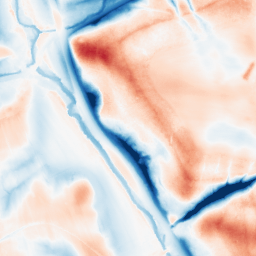
Category: trend_removal
Decomposition family: local_polynomial
Decomposition parameters: window_size: 51
degree: 1
Upsampling method: sinc_hamming
Upsampling parameters: scale: 2
kernel_size: 16
Upsampling scale: 2